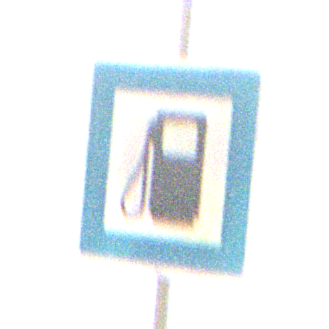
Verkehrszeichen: Tankstelle
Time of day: MorningAfternoon
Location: Outdoor (RoadRail)
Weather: PartlyCloudy
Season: NotSpecified
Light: Natural